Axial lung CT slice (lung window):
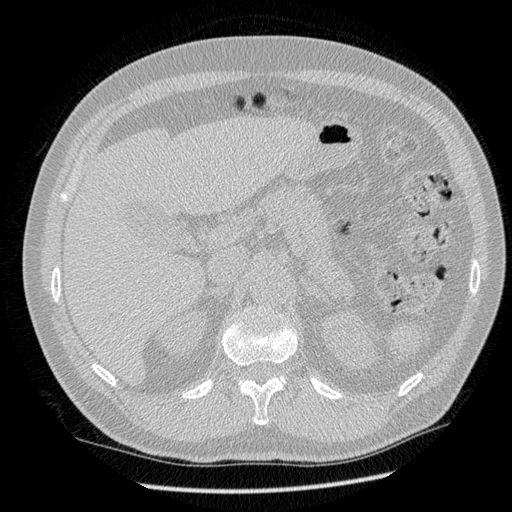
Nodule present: no